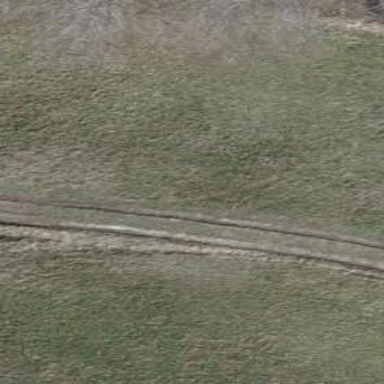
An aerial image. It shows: Track with very rough surface.